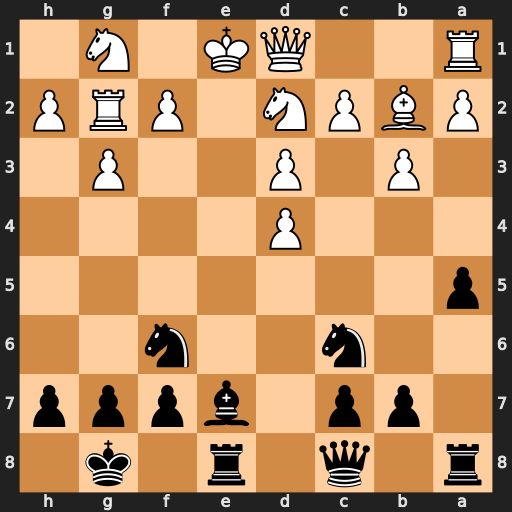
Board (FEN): r1q1r1k1/1pp1bppp/2n2n2/p7/3P4/1P1P2P1/PBPN1PRP/R2QK1N1
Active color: b
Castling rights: Q
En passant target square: -
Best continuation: Ba3+ Kf1 Bxb2